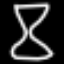
Label: hourglass